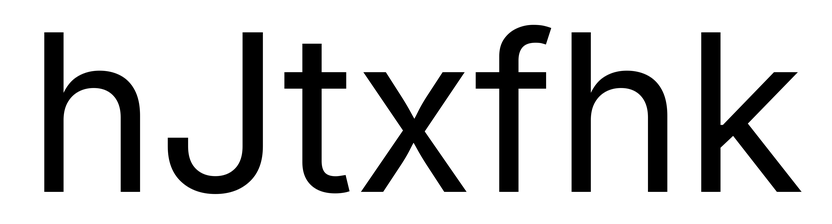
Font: Inter_Regular